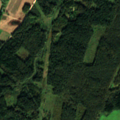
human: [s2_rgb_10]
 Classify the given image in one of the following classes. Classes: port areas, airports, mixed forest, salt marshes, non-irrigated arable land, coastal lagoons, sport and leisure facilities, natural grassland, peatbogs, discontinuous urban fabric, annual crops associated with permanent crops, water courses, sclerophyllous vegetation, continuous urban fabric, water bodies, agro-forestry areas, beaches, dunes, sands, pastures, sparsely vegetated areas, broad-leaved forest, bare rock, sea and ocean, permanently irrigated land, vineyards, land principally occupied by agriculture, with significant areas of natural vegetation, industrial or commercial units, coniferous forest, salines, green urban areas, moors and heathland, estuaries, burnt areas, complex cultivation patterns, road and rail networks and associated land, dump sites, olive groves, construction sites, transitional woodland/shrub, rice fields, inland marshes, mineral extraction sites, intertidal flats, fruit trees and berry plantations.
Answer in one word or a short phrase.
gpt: non-irrigated arable land, coniferous forest, mixed forest, transitional woodland/shrub